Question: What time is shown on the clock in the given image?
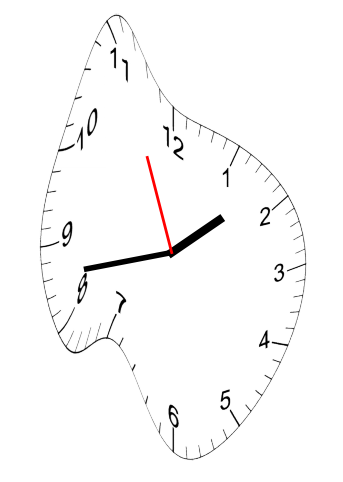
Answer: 01:42:56